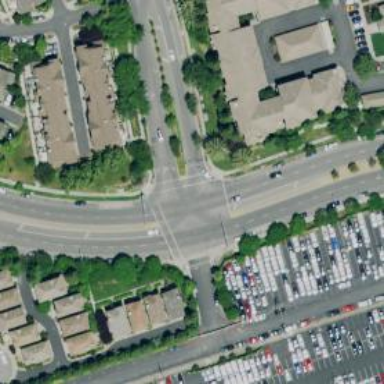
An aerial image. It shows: Solid stop line on the road.